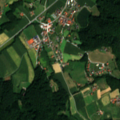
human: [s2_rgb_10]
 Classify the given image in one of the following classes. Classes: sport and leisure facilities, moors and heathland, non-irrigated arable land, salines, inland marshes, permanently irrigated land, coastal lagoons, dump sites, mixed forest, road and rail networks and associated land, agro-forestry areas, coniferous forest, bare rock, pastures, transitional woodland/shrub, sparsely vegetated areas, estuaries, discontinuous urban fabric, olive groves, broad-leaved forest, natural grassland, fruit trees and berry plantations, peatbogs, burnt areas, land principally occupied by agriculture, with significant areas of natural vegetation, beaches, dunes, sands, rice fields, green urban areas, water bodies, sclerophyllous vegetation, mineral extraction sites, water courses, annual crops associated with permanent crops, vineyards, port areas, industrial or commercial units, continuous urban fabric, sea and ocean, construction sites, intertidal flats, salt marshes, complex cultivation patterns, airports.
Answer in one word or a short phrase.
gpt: mineral extraction sites, non-irrigated arable land, complex cultivation patterns, broad-leaved forest